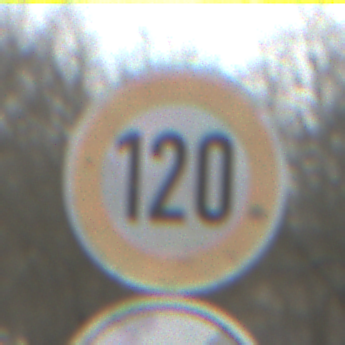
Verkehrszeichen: Geschwindigkeit120
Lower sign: EndeUeberholverbotKraftfahrzeuge
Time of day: MorningAfternoon
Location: Outdoor (Nature)
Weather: PartlyCloudy
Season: Autumn
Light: Natural